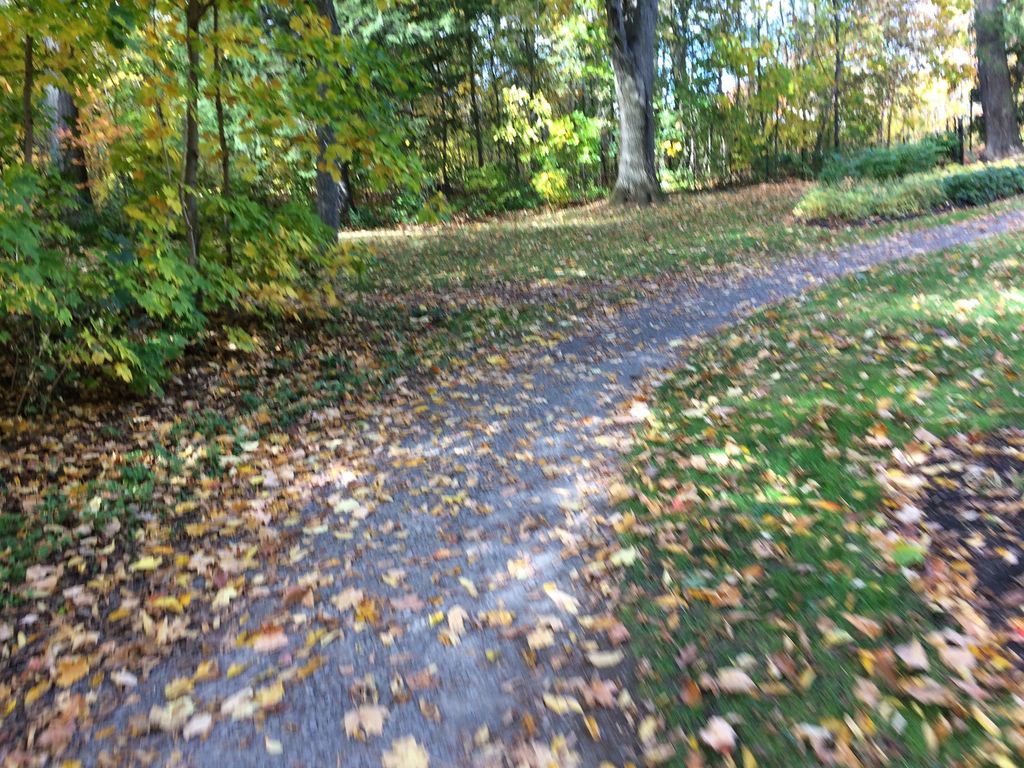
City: quebec_city